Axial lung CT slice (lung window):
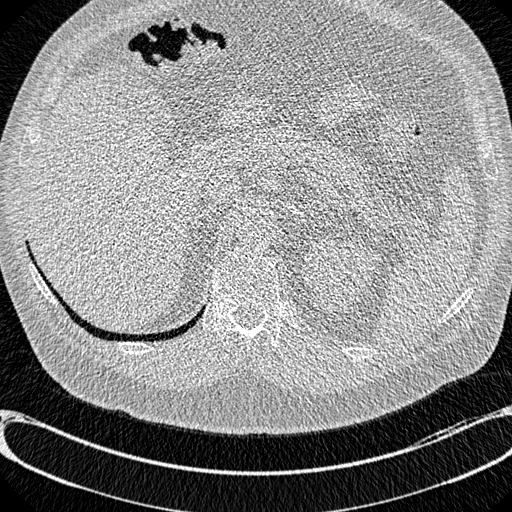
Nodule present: no